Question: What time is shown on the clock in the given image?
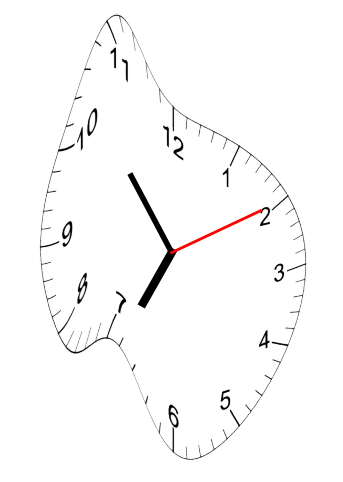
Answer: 06:53:10